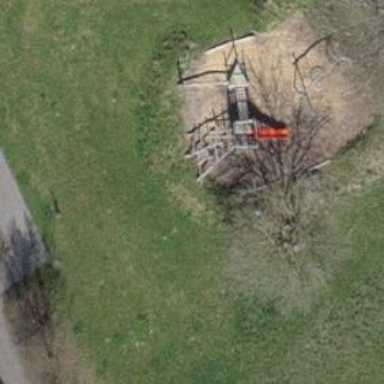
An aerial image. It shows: Playground area for leisure land.